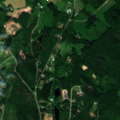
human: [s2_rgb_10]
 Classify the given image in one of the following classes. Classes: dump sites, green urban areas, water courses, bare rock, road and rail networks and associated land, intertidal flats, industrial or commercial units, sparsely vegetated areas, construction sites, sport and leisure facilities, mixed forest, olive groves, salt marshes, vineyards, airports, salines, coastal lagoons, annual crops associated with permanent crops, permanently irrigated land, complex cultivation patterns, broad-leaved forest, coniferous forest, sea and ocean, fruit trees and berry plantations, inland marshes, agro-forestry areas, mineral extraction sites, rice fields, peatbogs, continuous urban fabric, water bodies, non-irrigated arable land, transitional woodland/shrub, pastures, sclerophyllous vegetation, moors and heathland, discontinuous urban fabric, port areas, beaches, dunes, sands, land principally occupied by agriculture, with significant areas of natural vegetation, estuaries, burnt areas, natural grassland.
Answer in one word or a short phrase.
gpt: land principally occupied by agriculture, with significant areas of natural vegetation, mixed forest, transitional woodland/shrub